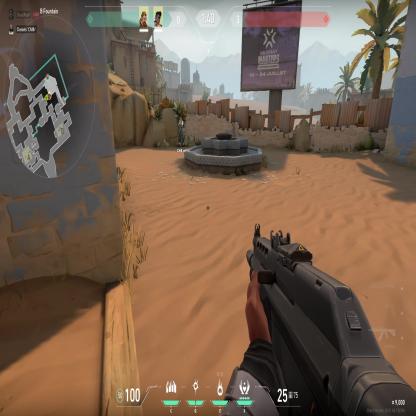
Label: teammate